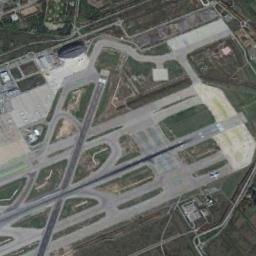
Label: airport